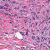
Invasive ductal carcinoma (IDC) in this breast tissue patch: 1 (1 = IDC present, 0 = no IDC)